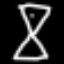
Label: hourglass